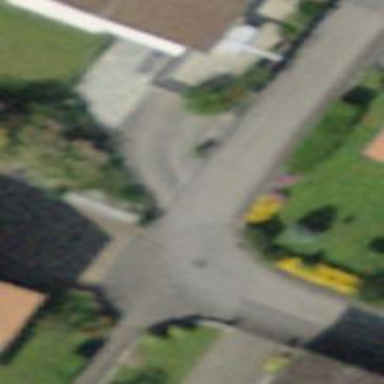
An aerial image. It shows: Smooth asphalt road in residential area.